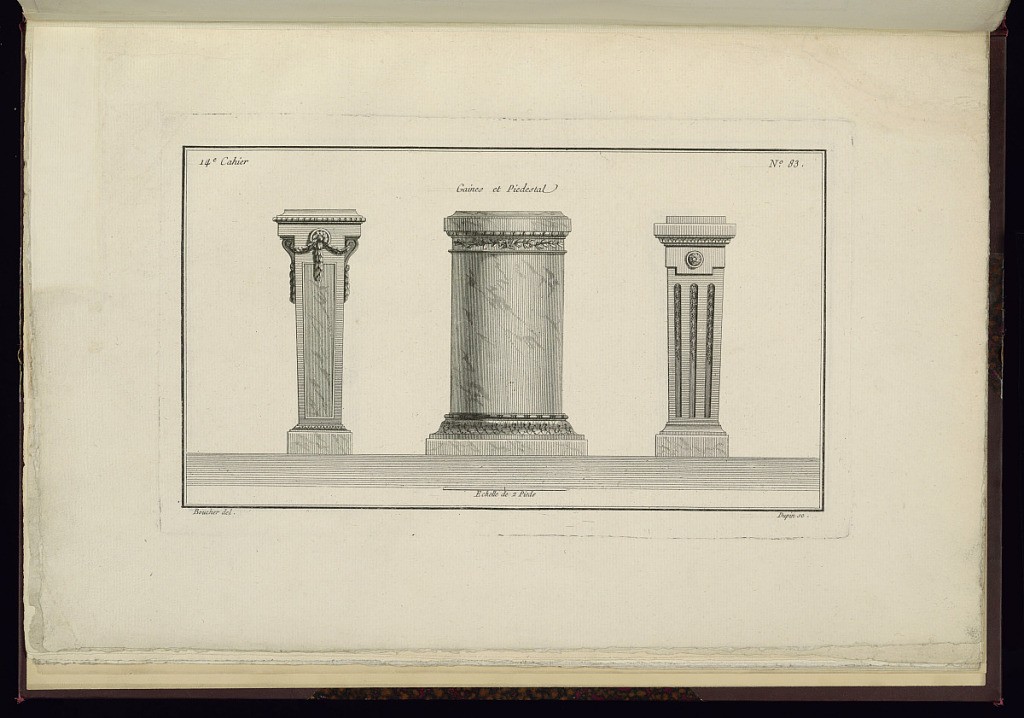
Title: Gaines et Piedestal
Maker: Juste-François Boucher, French, 1736 – 1782
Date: ca. 1775
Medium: Engraving on off white laid paper
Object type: Print
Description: Designs for three pedestals decorated with ornament motifs including ribbon twist, scrolls, rosettes, lamb tongue, bead and bar, acanthus leaves, and fluting. The plate is signed.